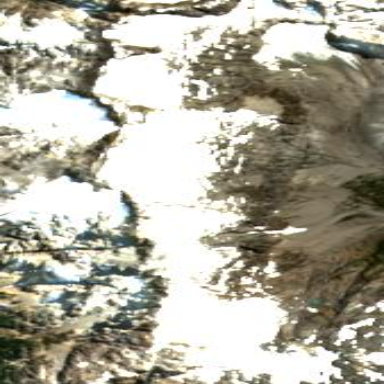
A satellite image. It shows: Stunning view of glacier.